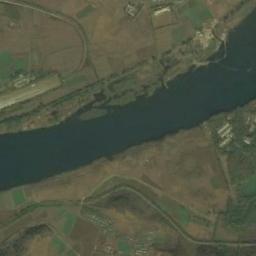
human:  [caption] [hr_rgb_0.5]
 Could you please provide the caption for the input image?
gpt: The dark green river goes through the flat ground .

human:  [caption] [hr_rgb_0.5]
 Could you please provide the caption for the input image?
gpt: A broad turquoise river with green and tan mixed fields and buildings on both sides of the bank .

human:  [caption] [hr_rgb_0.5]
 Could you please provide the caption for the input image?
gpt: The river goes through green farmland .

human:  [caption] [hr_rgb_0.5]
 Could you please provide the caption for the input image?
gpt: There are many trees around the river .

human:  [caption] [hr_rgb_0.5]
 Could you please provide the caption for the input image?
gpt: There are some brown farmlands near the river .